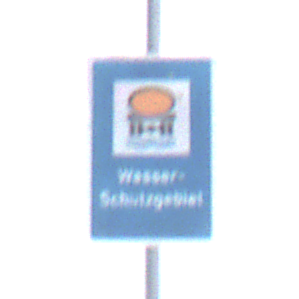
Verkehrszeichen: Wasserschutzgebiet
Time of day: Midday
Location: Outdoor (Nature)
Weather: PartlyCloudy
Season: NotSpecified
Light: Natural